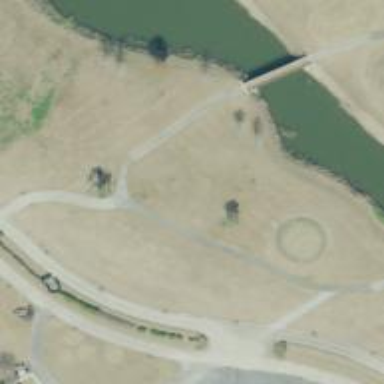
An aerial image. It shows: Golf cartpath that is also road path.